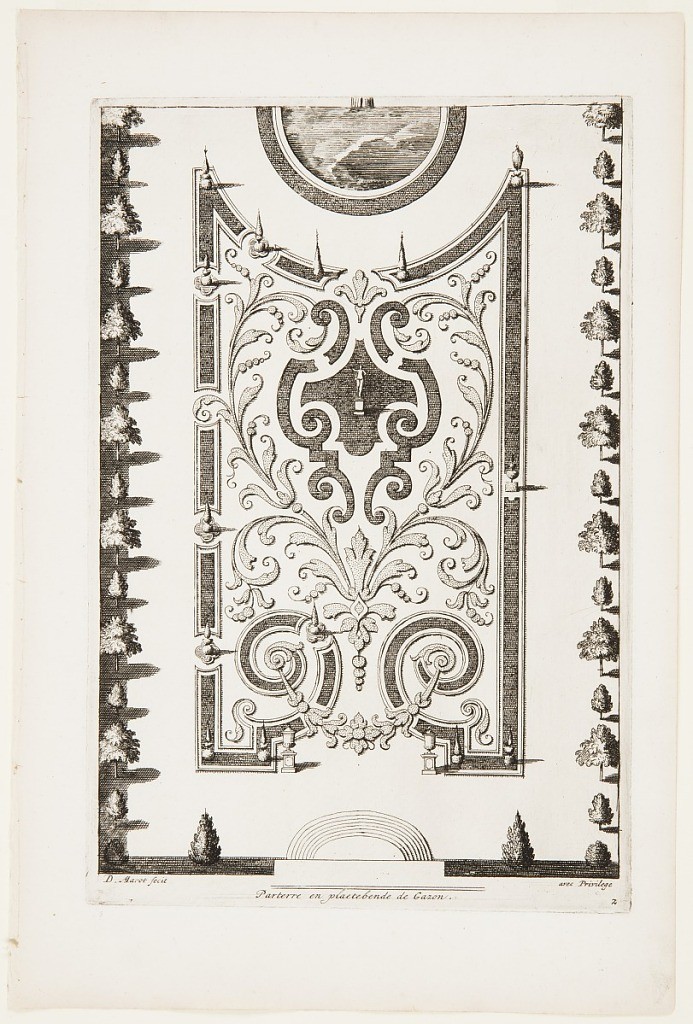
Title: Parterre en platebende de Gazon (Flat Garden Beds with Grass), in Nouveaux Livre de Parterres contenant 24 pensséz diferantes (New Book Containing 24 Different Variations for Garden Beds)
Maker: Daniel Marot, French, active in the Netherlands and England, 1661–1752
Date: ca. 1700
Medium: Etching and engraving on white laid paper
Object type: Print
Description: Landscape architecture design for garden.